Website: slack
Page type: payment
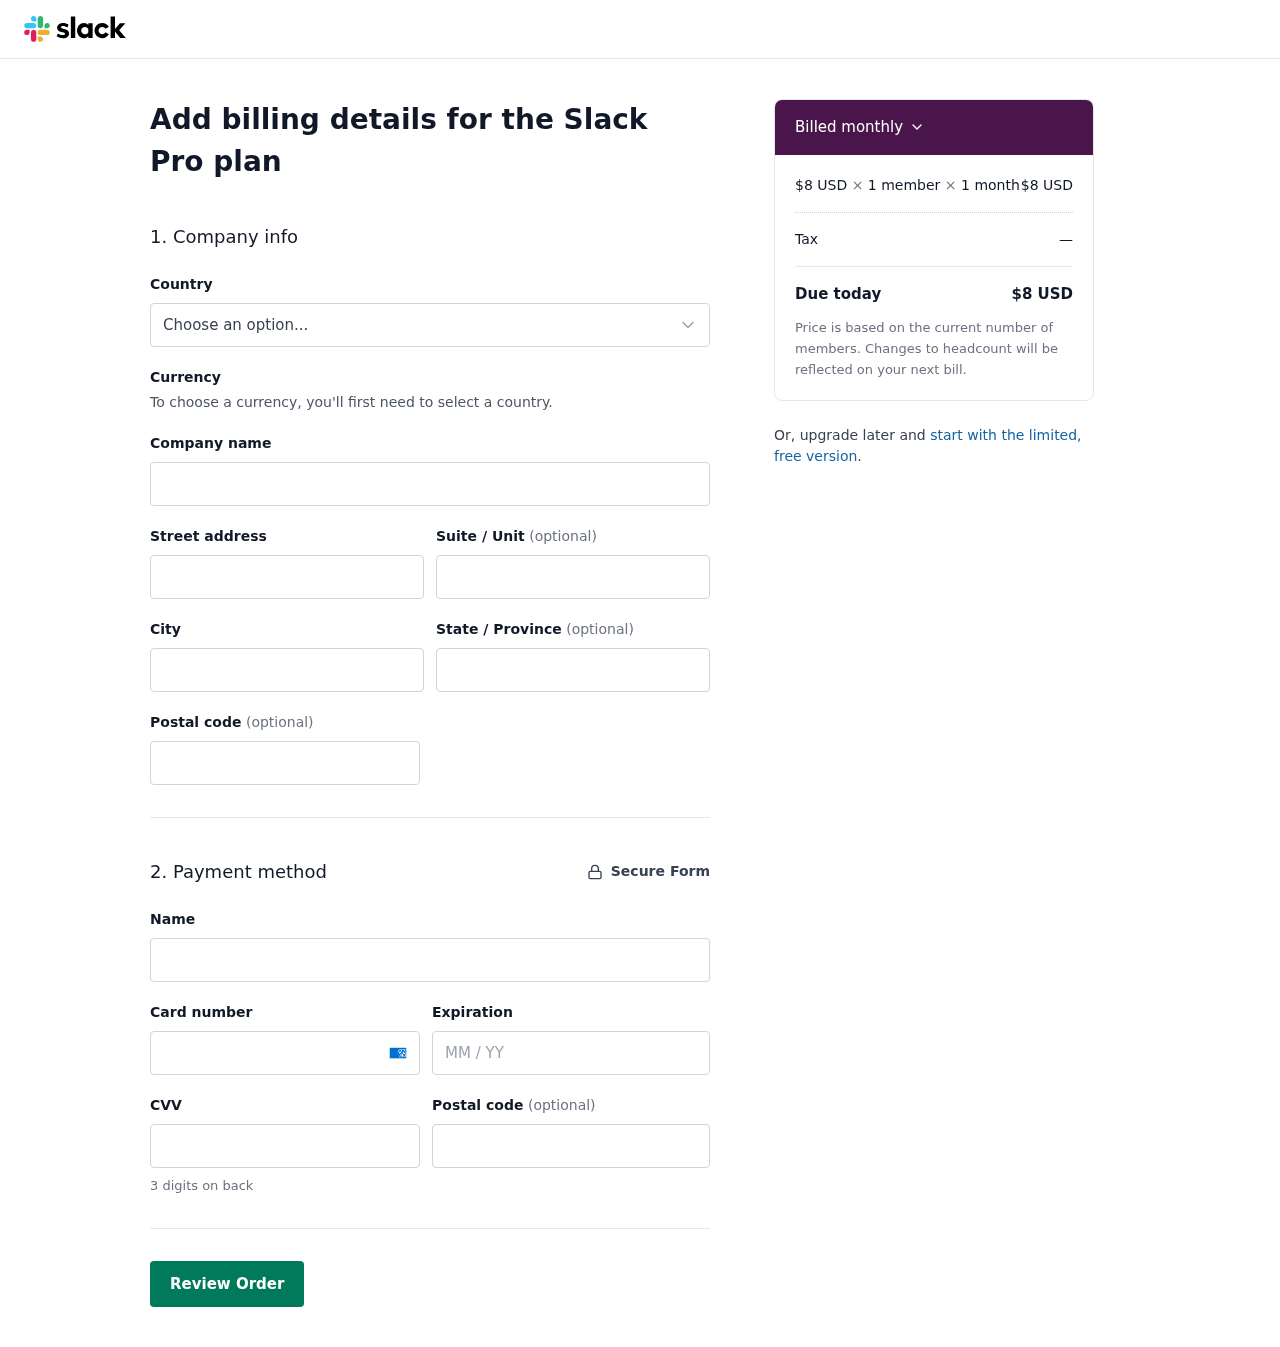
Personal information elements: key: PII_COUNTRY
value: United States
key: PII_COMPANY
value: Collins, Elliott and Lewis
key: PII_STREET
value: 16523 Lori Loaf Suite 647
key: PII_CITY
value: West Rogerfort
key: PII_STATE
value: Connecticut
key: PII_POSTCODE
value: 67803
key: PII_FULLNAME
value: Carolyn Sherman
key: PII_CARD_NUMBER
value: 3717 9280 9842 134
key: PII_CARD_EXPIRY
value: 08/28
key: PII_CARD_CVV
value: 7138
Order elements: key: ORDER_PRICE_PER_MEMBER
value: $8 USD
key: ORDER_NUM_MEMBERS
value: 1 member
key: ORDER_NUM_MONTHS
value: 1 month
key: ORDER_SUBTOTAL
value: $8 USD
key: ORDER_TAX
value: —
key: ORDER_TOTAL
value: $8 USD